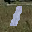
Label: 1